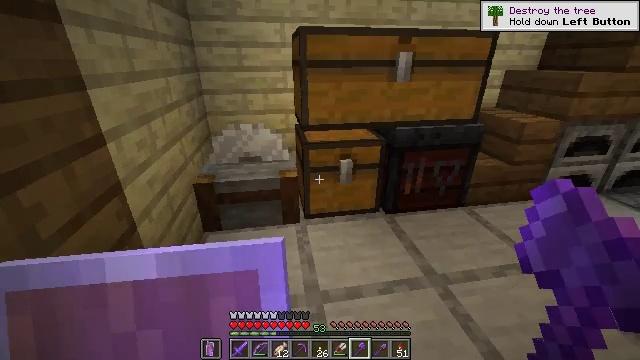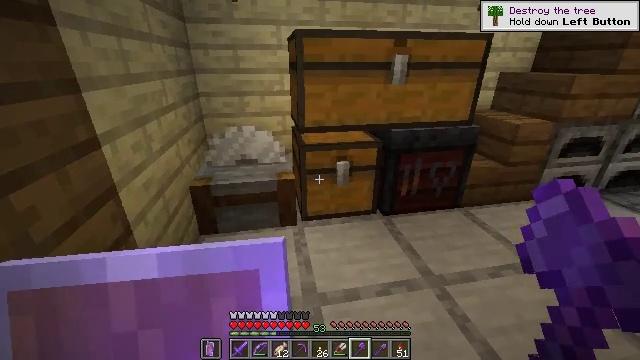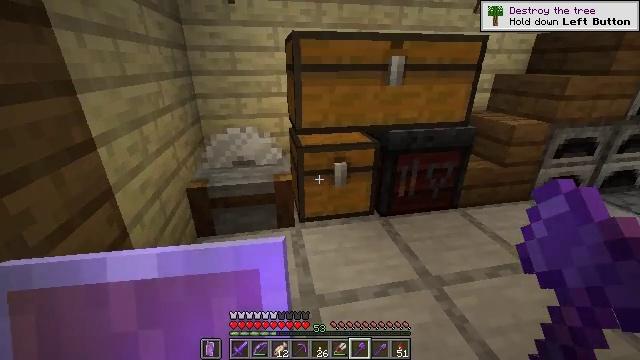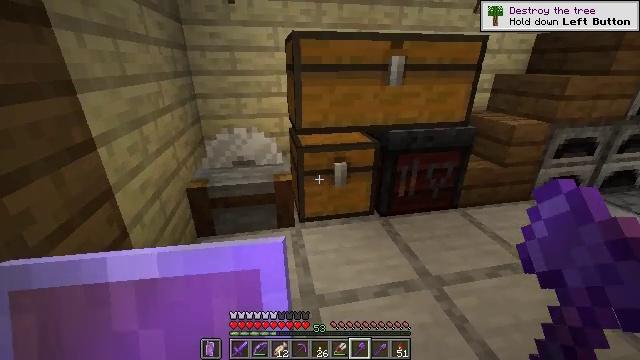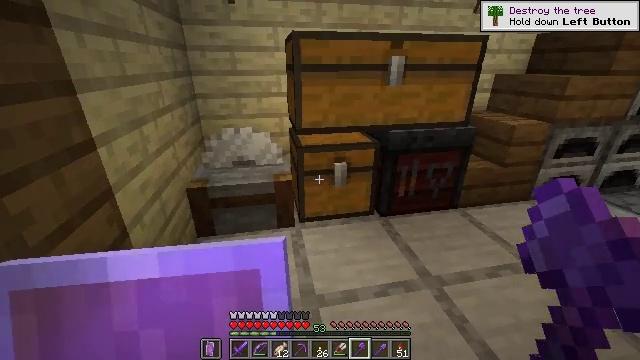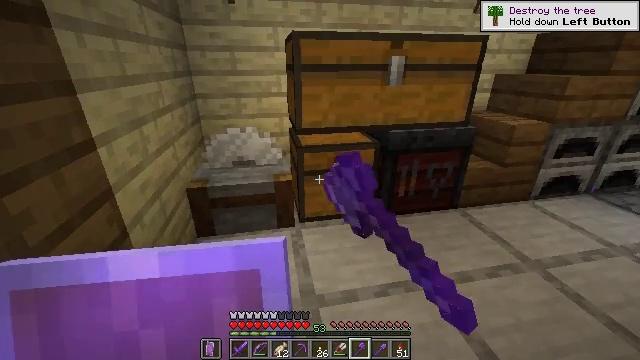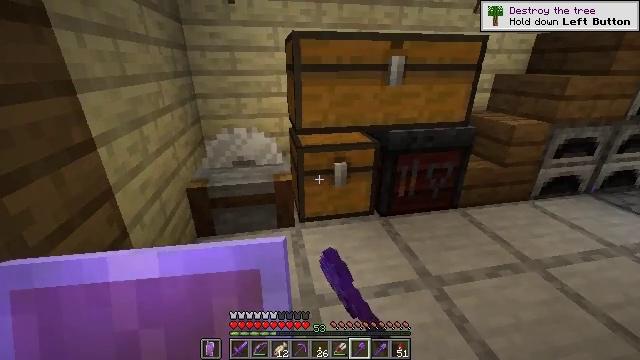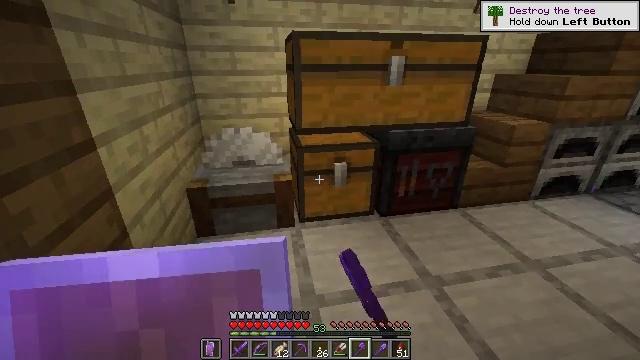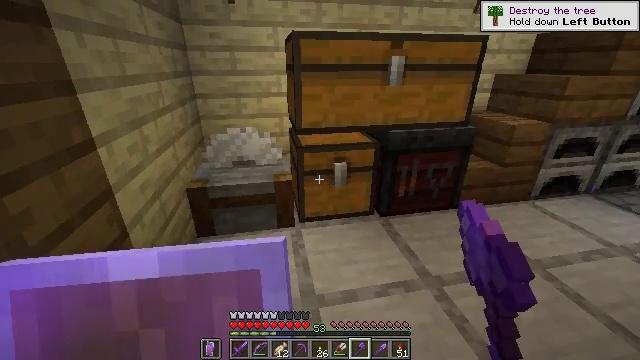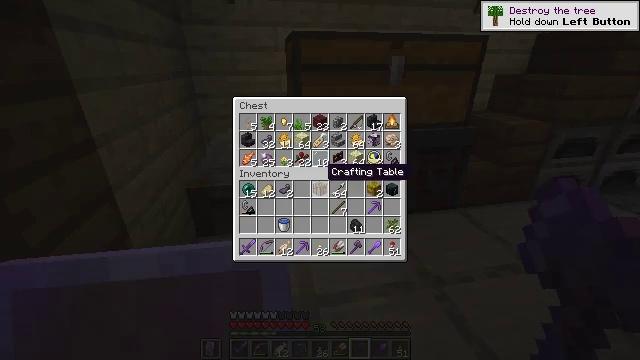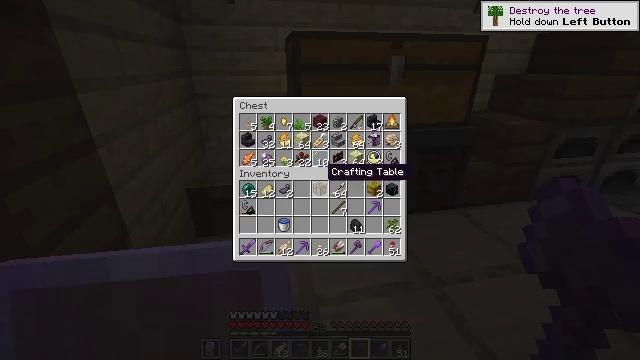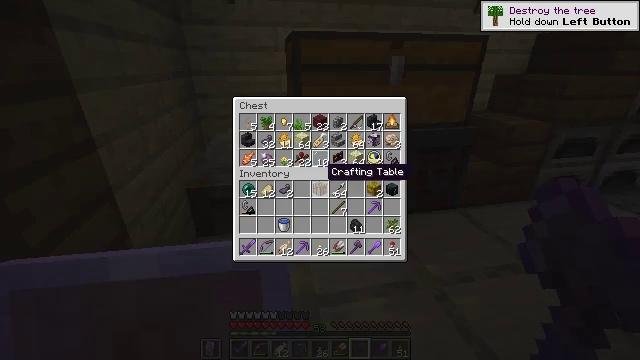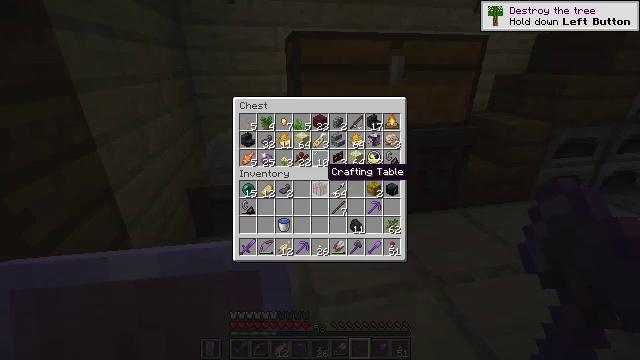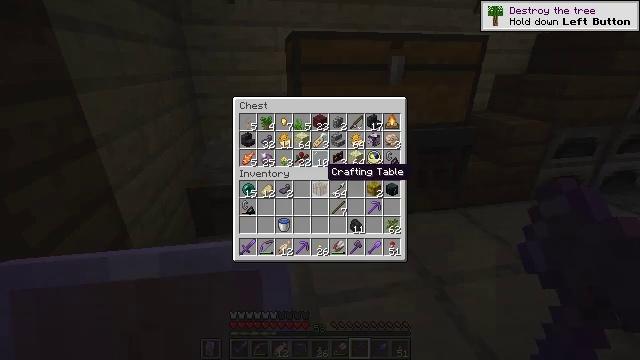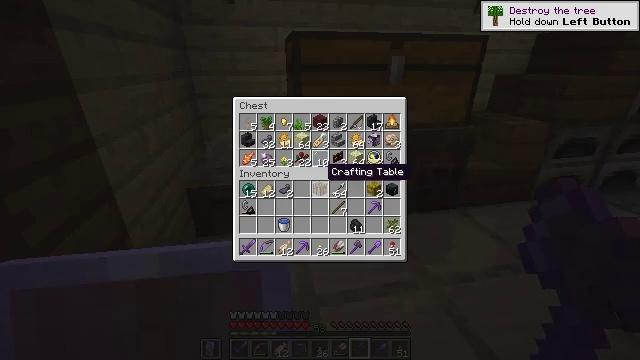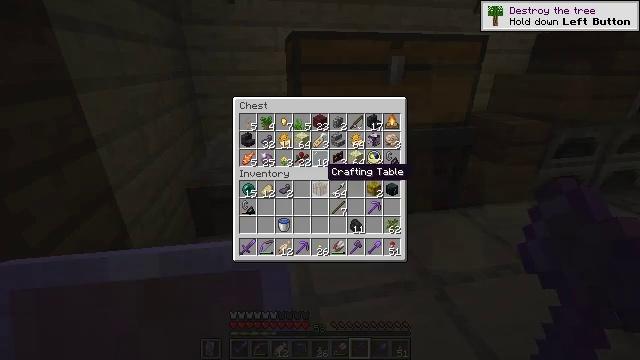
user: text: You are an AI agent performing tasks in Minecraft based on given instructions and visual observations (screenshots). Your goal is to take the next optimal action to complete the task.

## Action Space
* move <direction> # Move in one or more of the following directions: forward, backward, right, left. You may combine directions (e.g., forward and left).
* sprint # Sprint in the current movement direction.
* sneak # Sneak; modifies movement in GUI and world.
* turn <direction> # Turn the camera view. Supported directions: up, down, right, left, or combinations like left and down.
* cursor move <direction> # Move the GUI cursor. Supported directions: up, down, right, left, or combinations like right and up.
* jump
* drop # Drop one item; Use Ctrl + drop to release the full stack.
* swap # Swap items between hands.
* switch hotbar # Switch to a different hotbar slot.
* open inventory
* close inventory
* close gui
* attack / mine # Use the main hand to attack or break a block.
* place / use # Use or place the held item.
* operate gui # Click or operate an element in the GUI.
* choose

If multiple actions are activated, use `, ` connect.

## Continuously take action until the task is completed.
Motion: motion action
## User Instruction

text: Retrieve vines from walls or cliffs.
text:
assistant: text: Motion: no_op
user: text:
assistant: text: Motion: no_op
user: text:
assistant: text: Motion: no_op
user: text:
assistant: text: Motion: use / place
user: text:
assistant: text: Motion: use / place
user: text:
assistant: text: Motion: no_op
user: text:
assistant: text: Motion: no_op
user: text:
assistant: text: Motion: no_op
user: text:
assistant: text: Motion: no_op
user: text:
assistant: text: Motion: no_op
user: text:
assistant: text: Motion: no_op
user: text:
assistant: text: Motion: no_op
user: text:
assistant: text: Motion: no_op
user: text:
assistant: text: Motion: no_op
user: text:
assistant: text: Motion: no_op
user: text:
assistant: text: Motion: no_op
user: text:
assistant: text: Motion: no_op
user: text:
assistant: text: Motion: turn left
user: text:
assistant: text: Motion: no_op
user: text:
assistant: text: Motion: sneak
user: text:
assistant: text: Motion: sneak
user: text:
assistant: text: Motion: sneak
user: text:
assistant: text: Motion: sneak
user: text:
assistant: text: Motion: sneak, attack / mine
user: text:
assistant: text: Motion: sneak, attack / mine
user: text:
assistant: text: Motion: sneak, attack / mine
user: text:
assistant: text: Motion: sneak
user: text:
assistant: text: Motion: sneak
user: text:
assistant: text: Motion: sneak
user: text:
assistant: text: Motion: no_op